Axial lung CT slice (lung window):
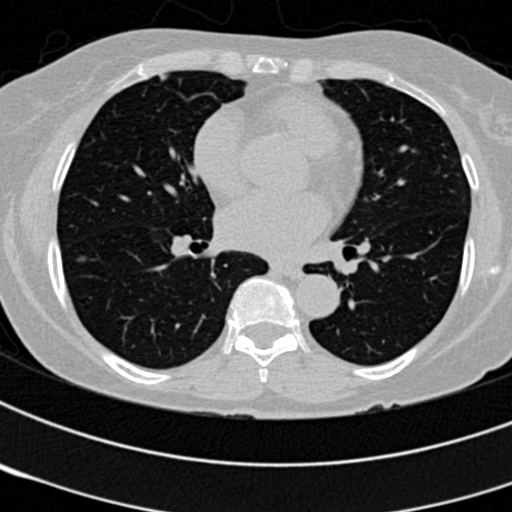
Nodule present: yes
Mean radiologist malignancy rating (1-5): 3